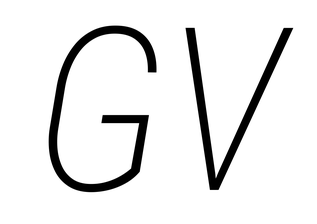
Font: Roboto-Italic_Condensed_ExtraLight_Italic